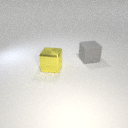
large gray rubber cube to the right of large yellow metal cube